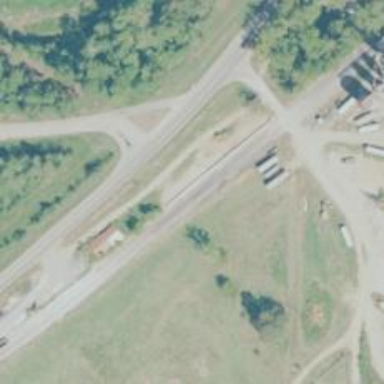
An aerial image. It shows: Railway spur junction.